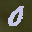
Label: 0